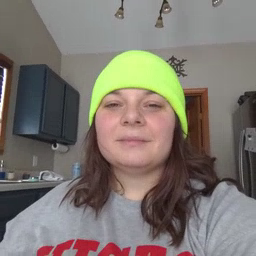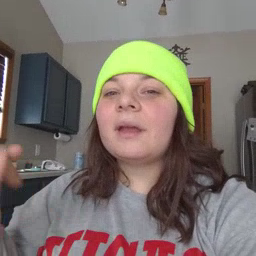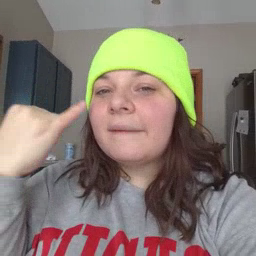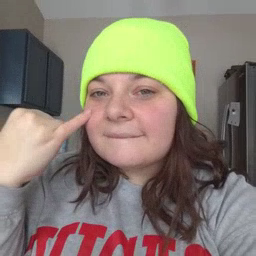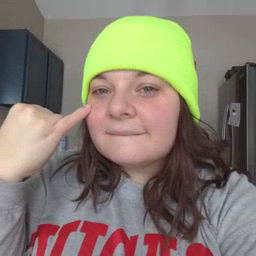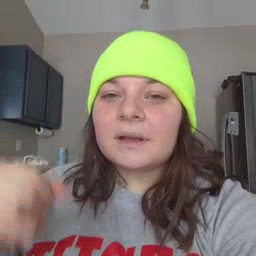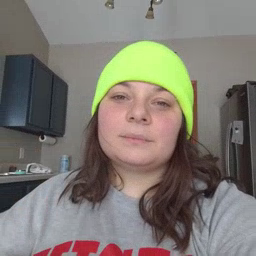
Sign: if